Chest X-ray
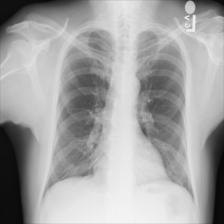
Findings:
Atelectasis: negative
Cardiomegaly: negative
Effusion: negative
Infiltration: negative
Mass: negative
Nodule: negative
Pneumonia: negative
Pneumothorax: negative
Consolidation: negative
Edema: negative
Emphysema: negative
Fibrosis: negative
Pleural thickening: negative
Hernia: negative